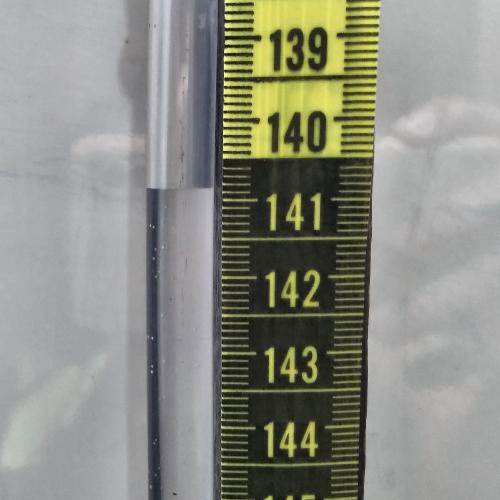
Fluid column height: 140.9 cm